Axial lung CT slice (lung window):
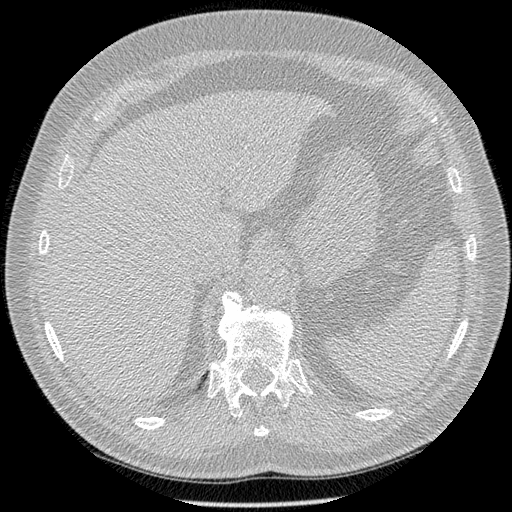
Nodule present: no